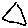
Label: triangle